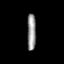
Tissue: lung
Cell type: Endothelial cells
Senescence score: 0.5521
Nuclear area (px): 319
Mean DAPI intensity: 147.492